A scalogram (wavelet time-scale view) of one vibration snapshot from a rotating machine is shown. What is the most likely rotor condition (normal, misalignment, unbalance, looseness)?
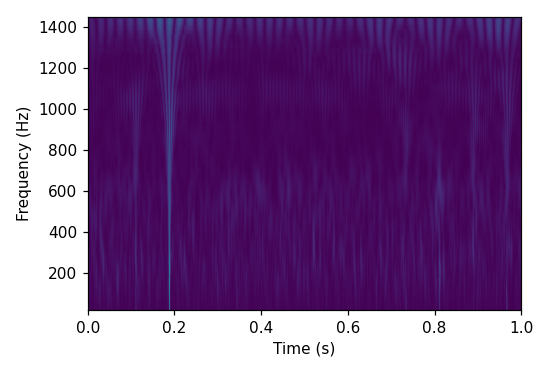
Answer: unbalance